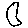
Label: moon